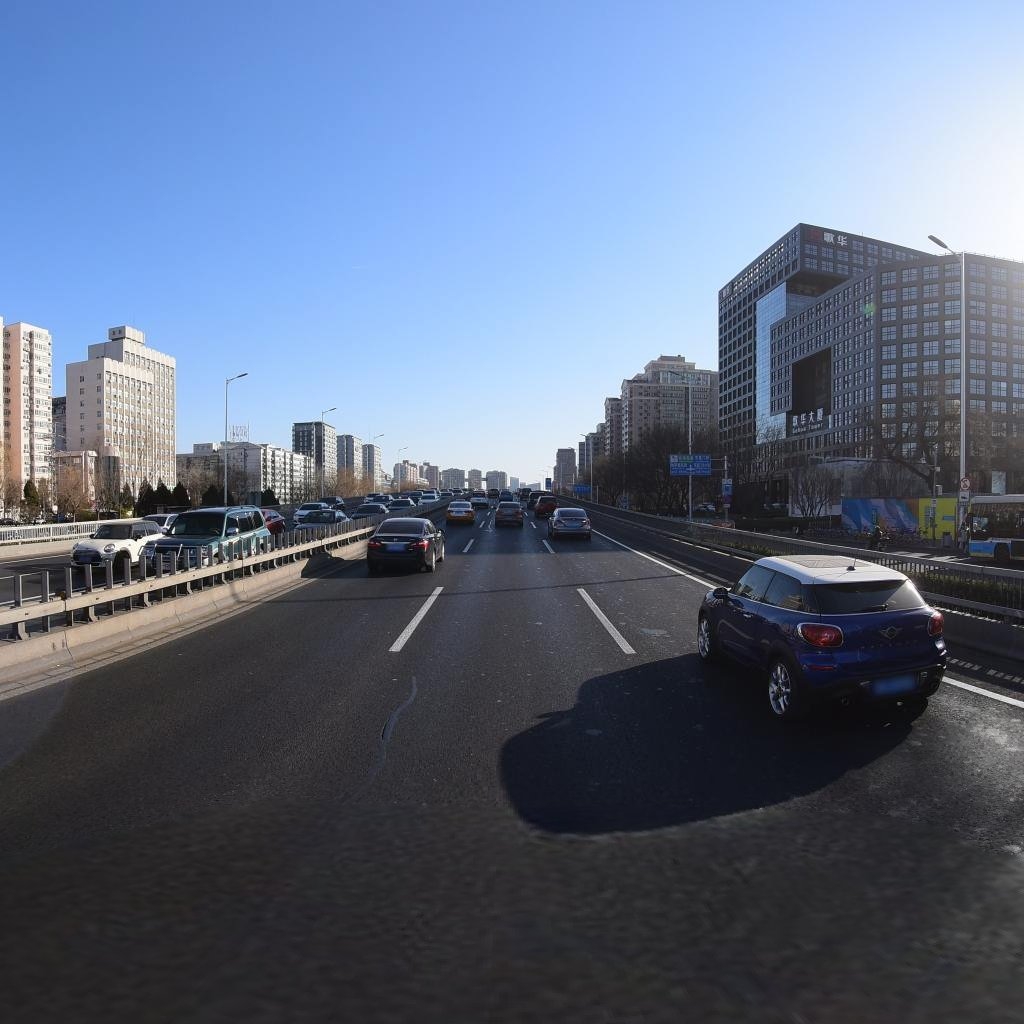
Region: Dongcheng
Road damage annotations: longitudinal patch